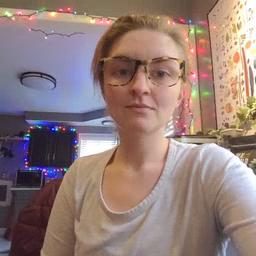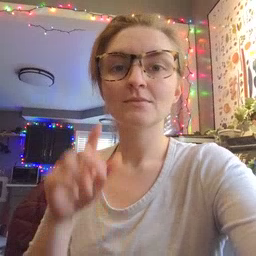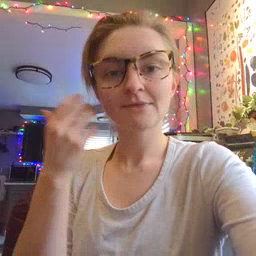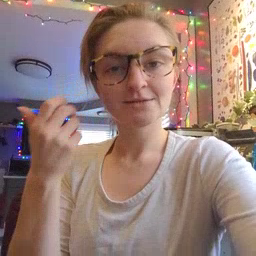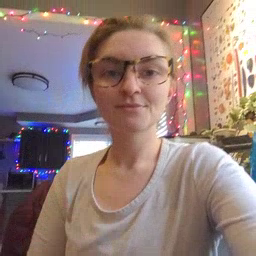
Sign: tiger